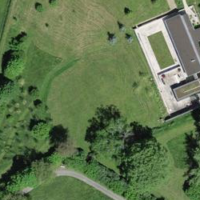
EUNIS habitat code: 40
Species observed at this site:
Prunus padus